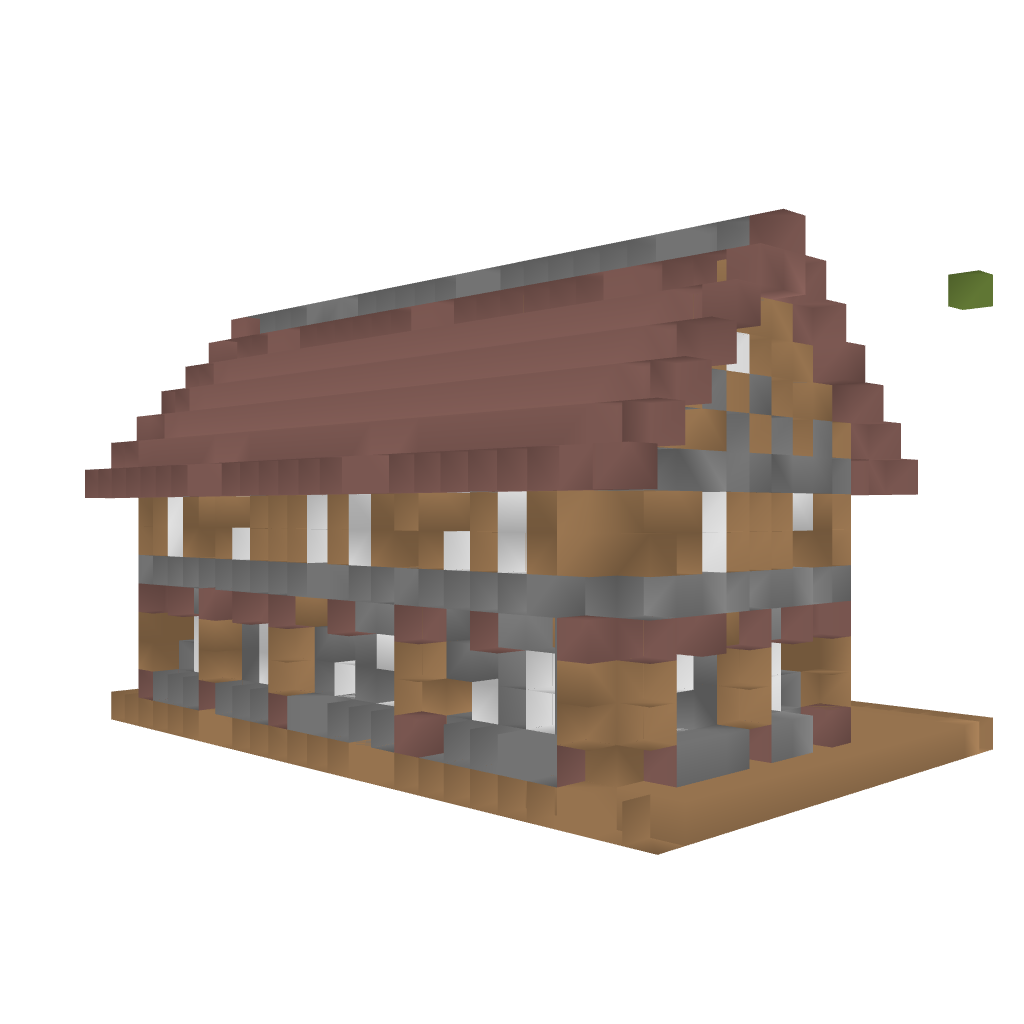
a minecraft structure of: Tavern high quality